Question: I'm using the 12.0 Interop library, which is the default for Outlook 2007. I'm actually aiming for Outlook 2003 to 2010 integration with a code example that registers to a event.
Even though the <URL> say that there is an application Quit for the Outlook app, I can't find it in the 'Outlook.Application' object implementation.
Visual Studio 2010 seems to identify 'Quit' as a method:

How would one register to the Outlook application's Quit event? (if there is one, or any event that is triggered when the application quits) If possible provide some example code.
Thanks!
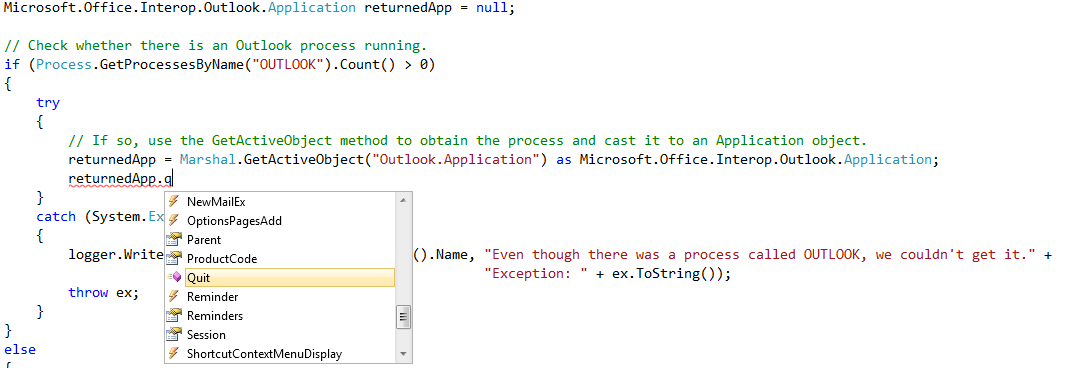
Answer: Just try to give a solution: may be you can get and listen for 'Process.Exited' event.